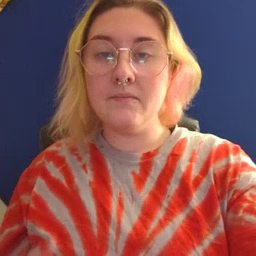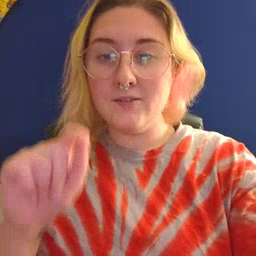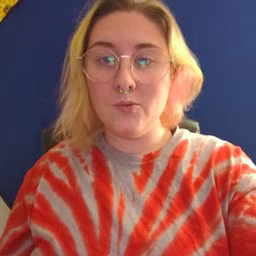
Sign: pencil